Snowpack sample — Buffalo Mountain, Silverthorne, Colorado, USA (2/22/26, 2:02 PM MST)
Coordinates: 39.622, -106.113
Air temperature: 33 °F
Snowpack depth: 63 cm
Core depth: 10 cm
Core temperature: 32 °F
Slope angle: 11°, slope face: 116°
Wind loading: low
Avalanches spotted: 0
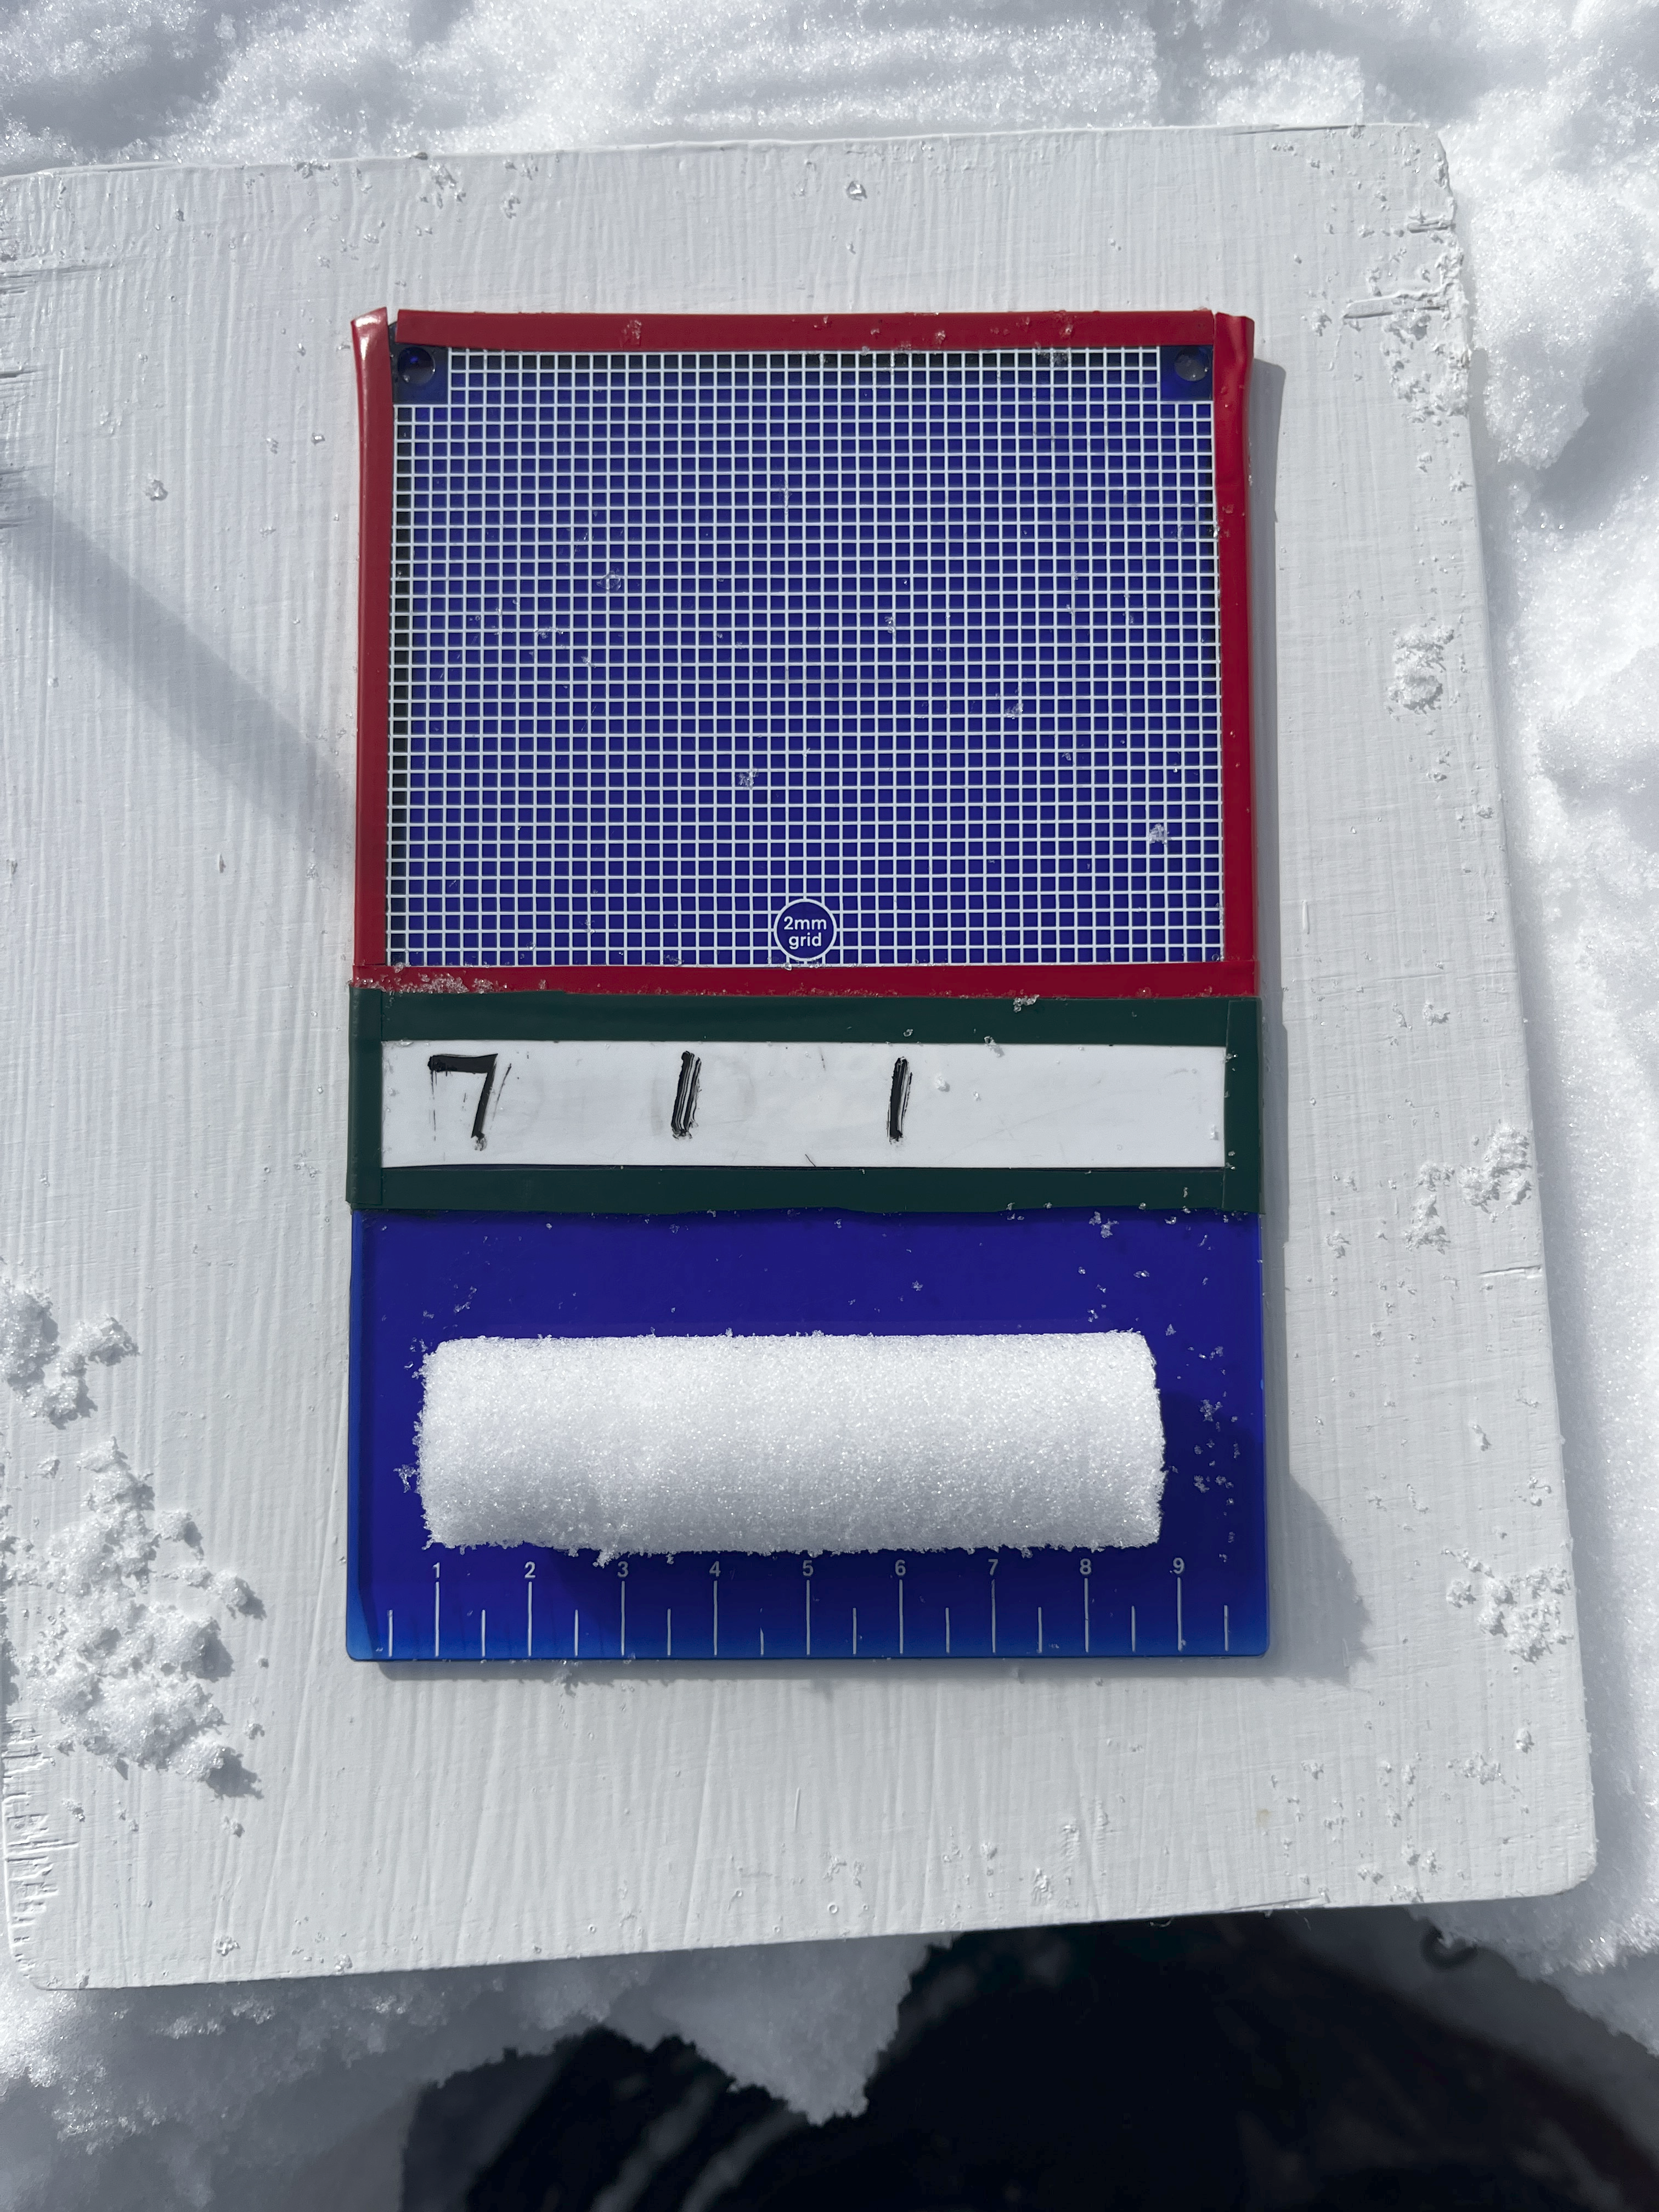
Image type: crystal_card
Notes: In a firebreak similar to site 1, minimal wind loading with no spotted avalanches (not many faces in view though)